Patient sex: F
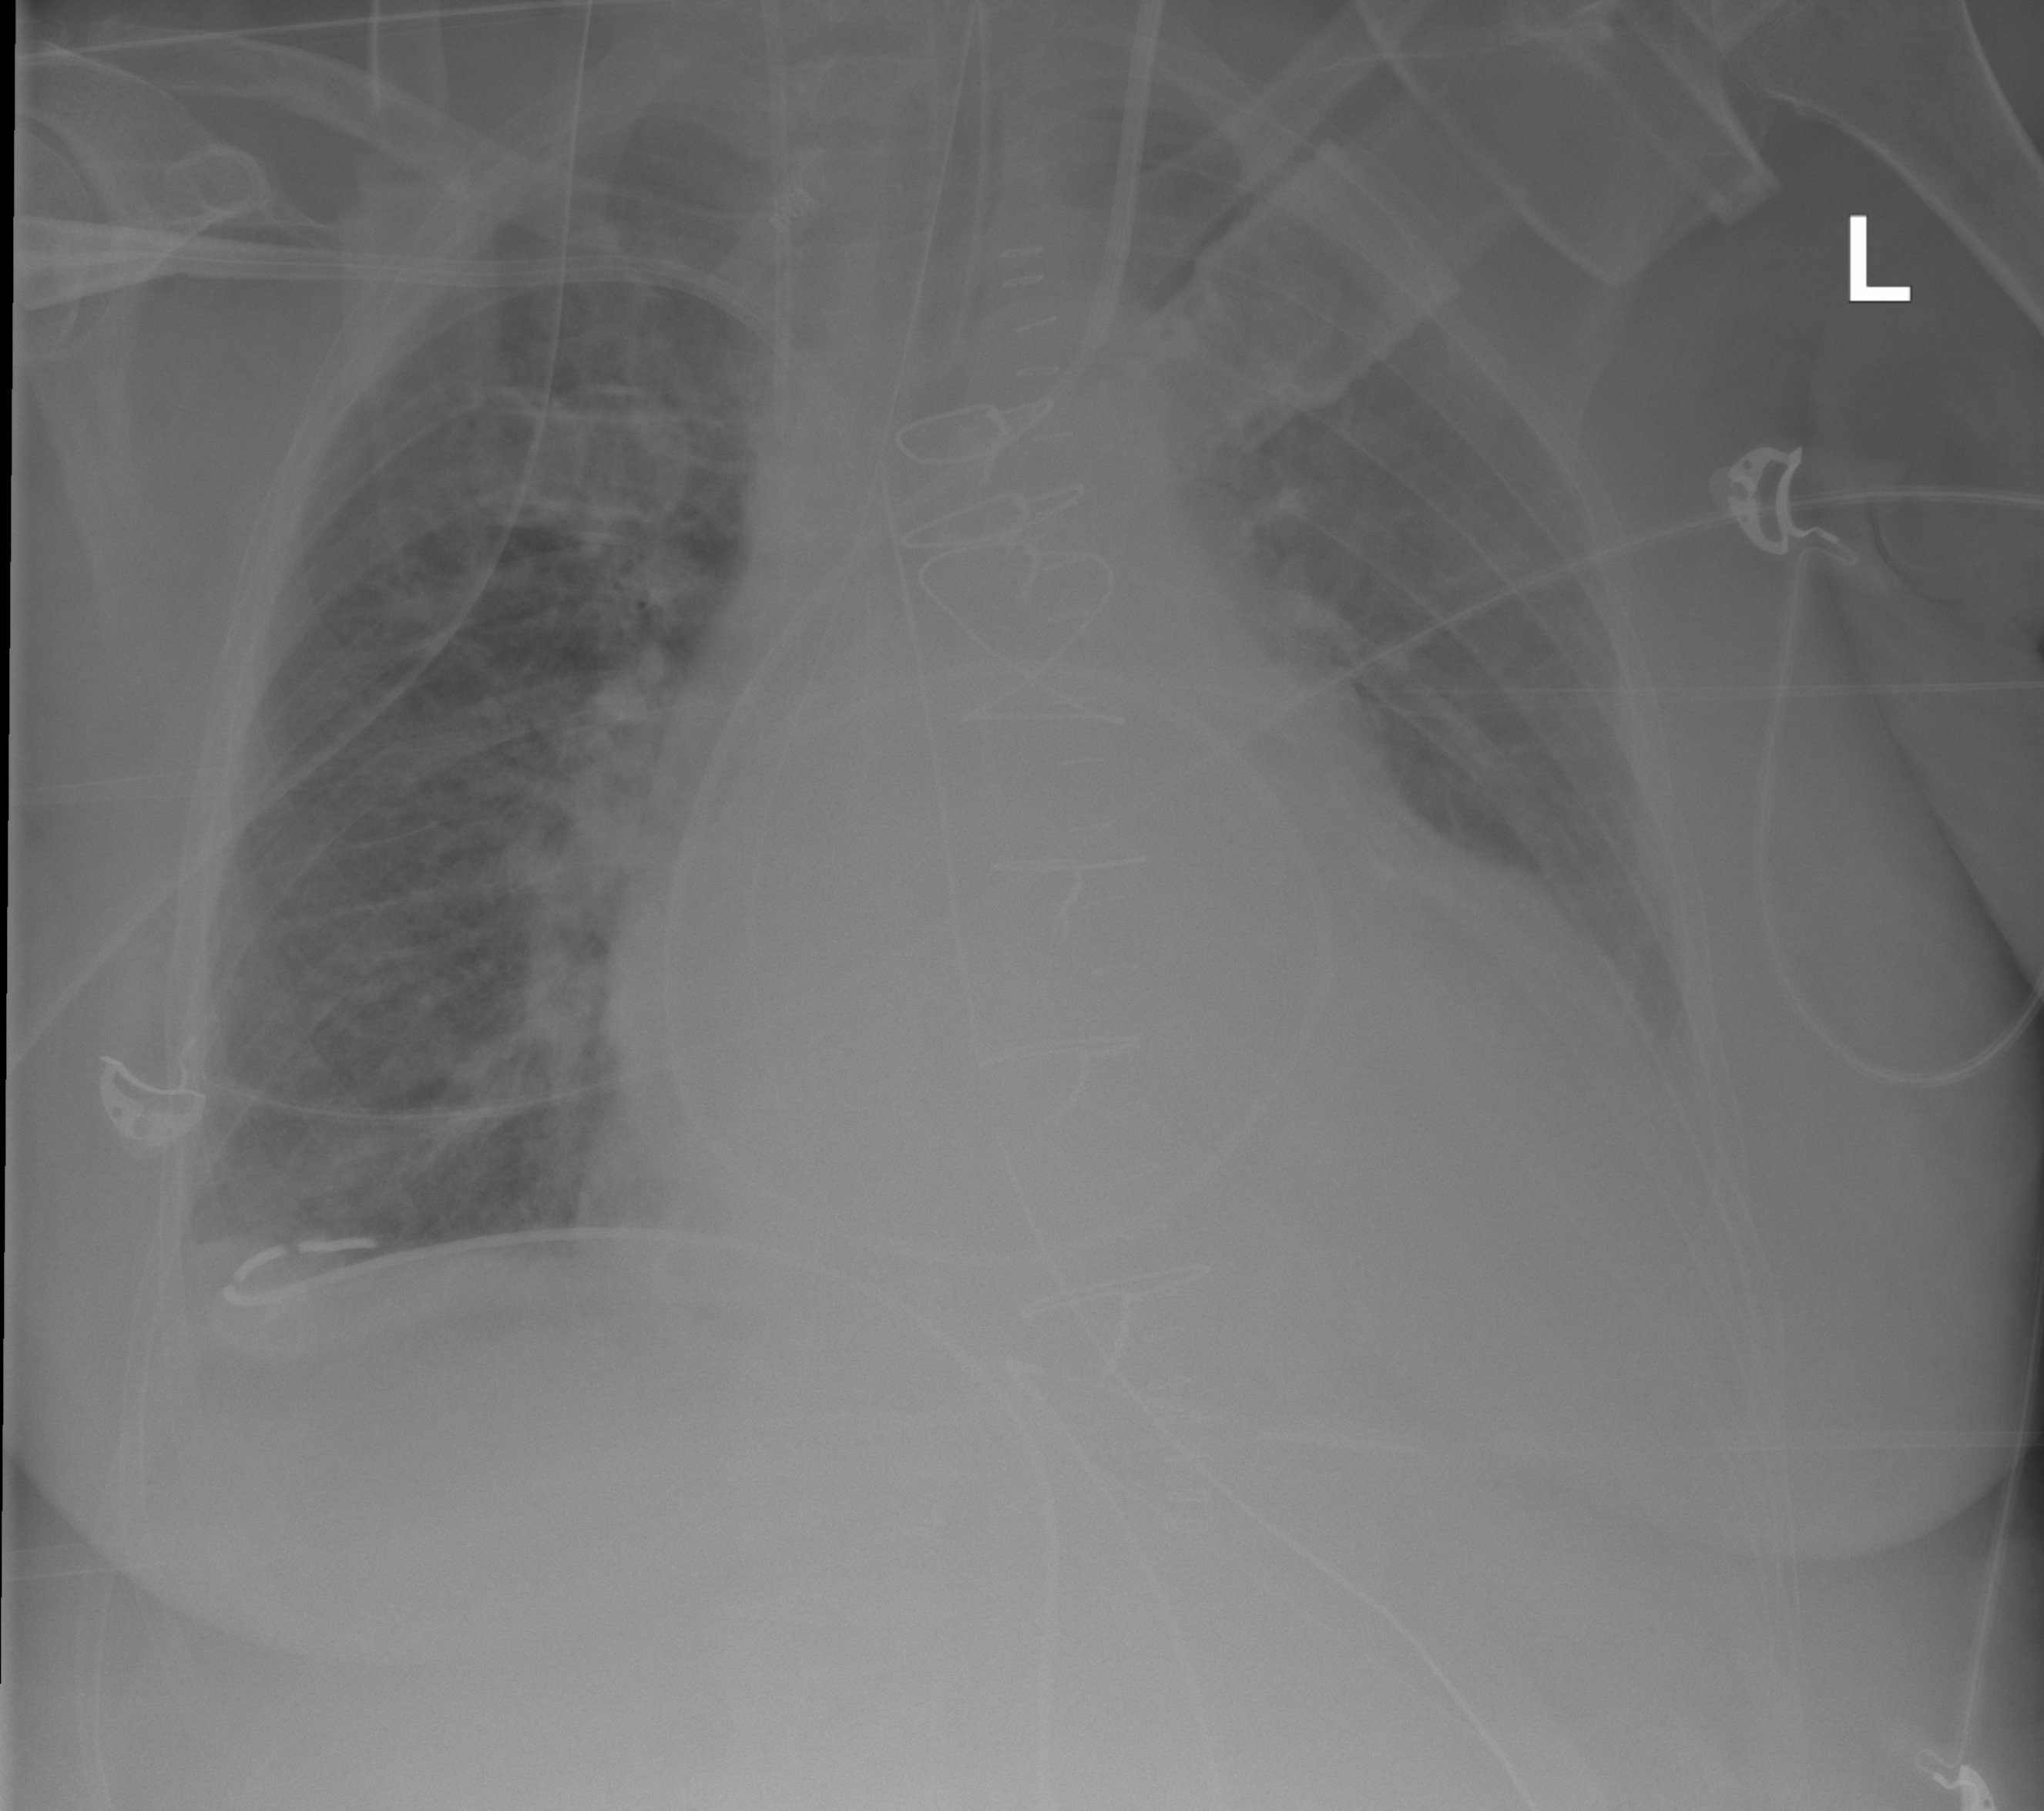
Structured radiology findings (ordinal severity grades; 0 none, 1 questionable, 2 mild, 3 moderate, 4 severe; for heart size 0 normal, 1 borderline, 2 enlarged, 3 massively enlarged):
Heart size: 3
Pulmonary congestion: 2
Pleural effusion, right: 2
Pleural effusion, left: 2
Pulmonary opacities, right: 2
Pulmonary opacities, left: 1
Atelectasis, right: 2
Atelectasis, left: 2